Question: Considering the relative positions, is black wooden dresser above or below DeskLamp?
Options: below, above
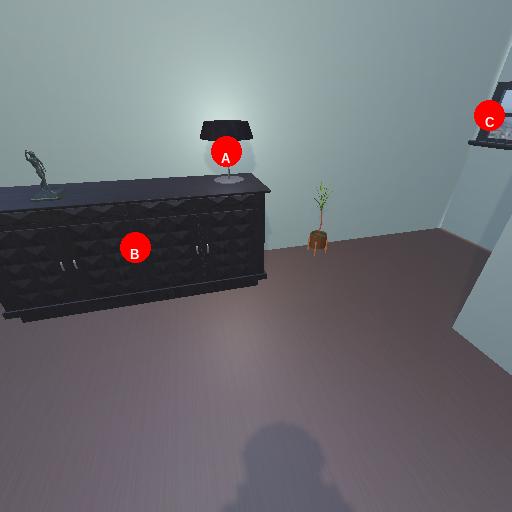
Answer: below